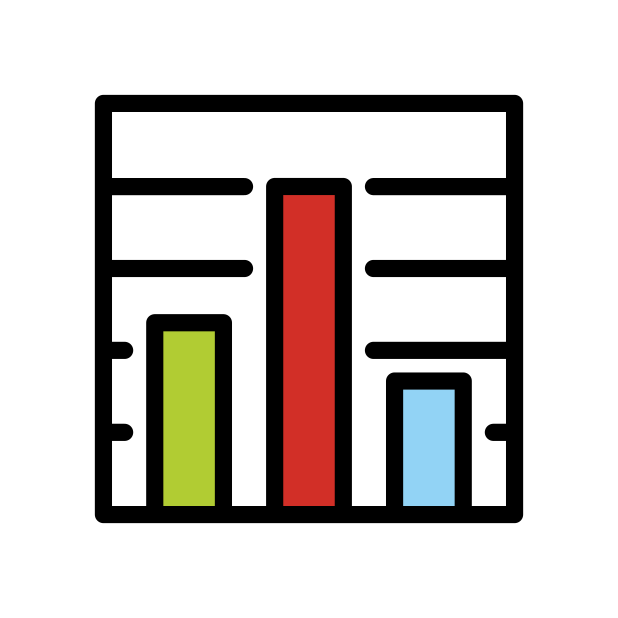
bar chart